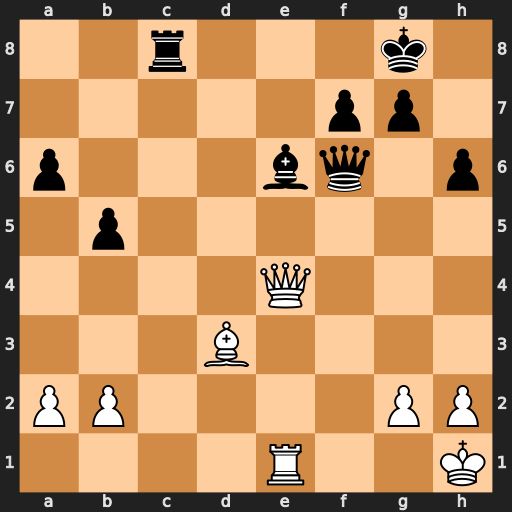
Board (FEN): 2r3k1/5pp1/p3bq1p/1p6/4Q3/3B4/PP4PP/4R2K
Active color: w
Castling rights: -
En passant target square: -
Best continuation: Qh7+ Kf8 Qh8+ Ke7 Qxc8